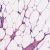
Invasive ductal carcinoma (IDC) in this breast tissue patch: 0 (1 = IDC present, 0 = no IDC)